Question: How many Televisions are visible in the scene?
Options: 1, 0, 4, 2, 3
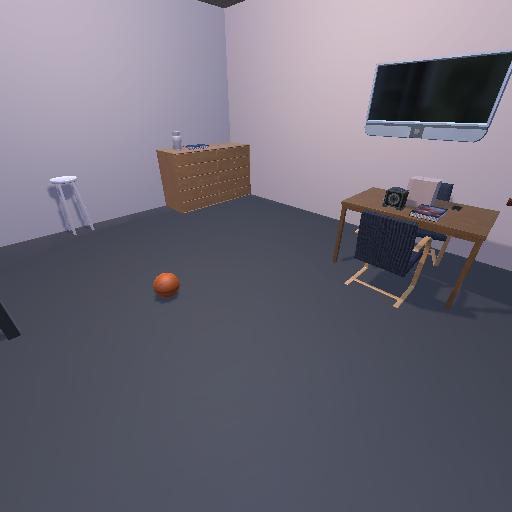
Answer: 1